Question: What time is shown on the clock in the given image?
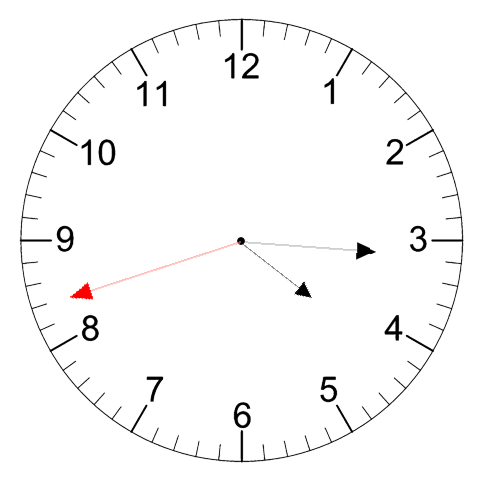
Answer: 04:15:42